Question: I want to draw a graph in my Django-based site, to look like these one:

How can I do this?
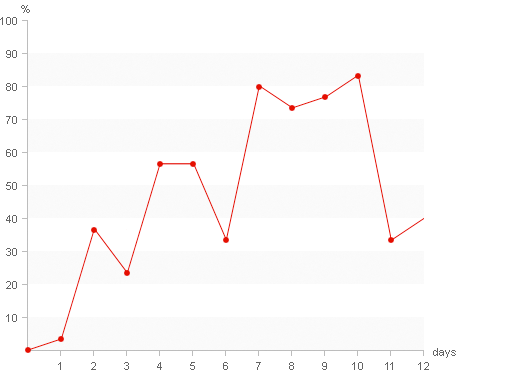
Answer: Try one of these Django apps:
1. django-googlecharts
2. django-graphs (no longer maintained)
Also, see answers to <URL>